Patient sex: M
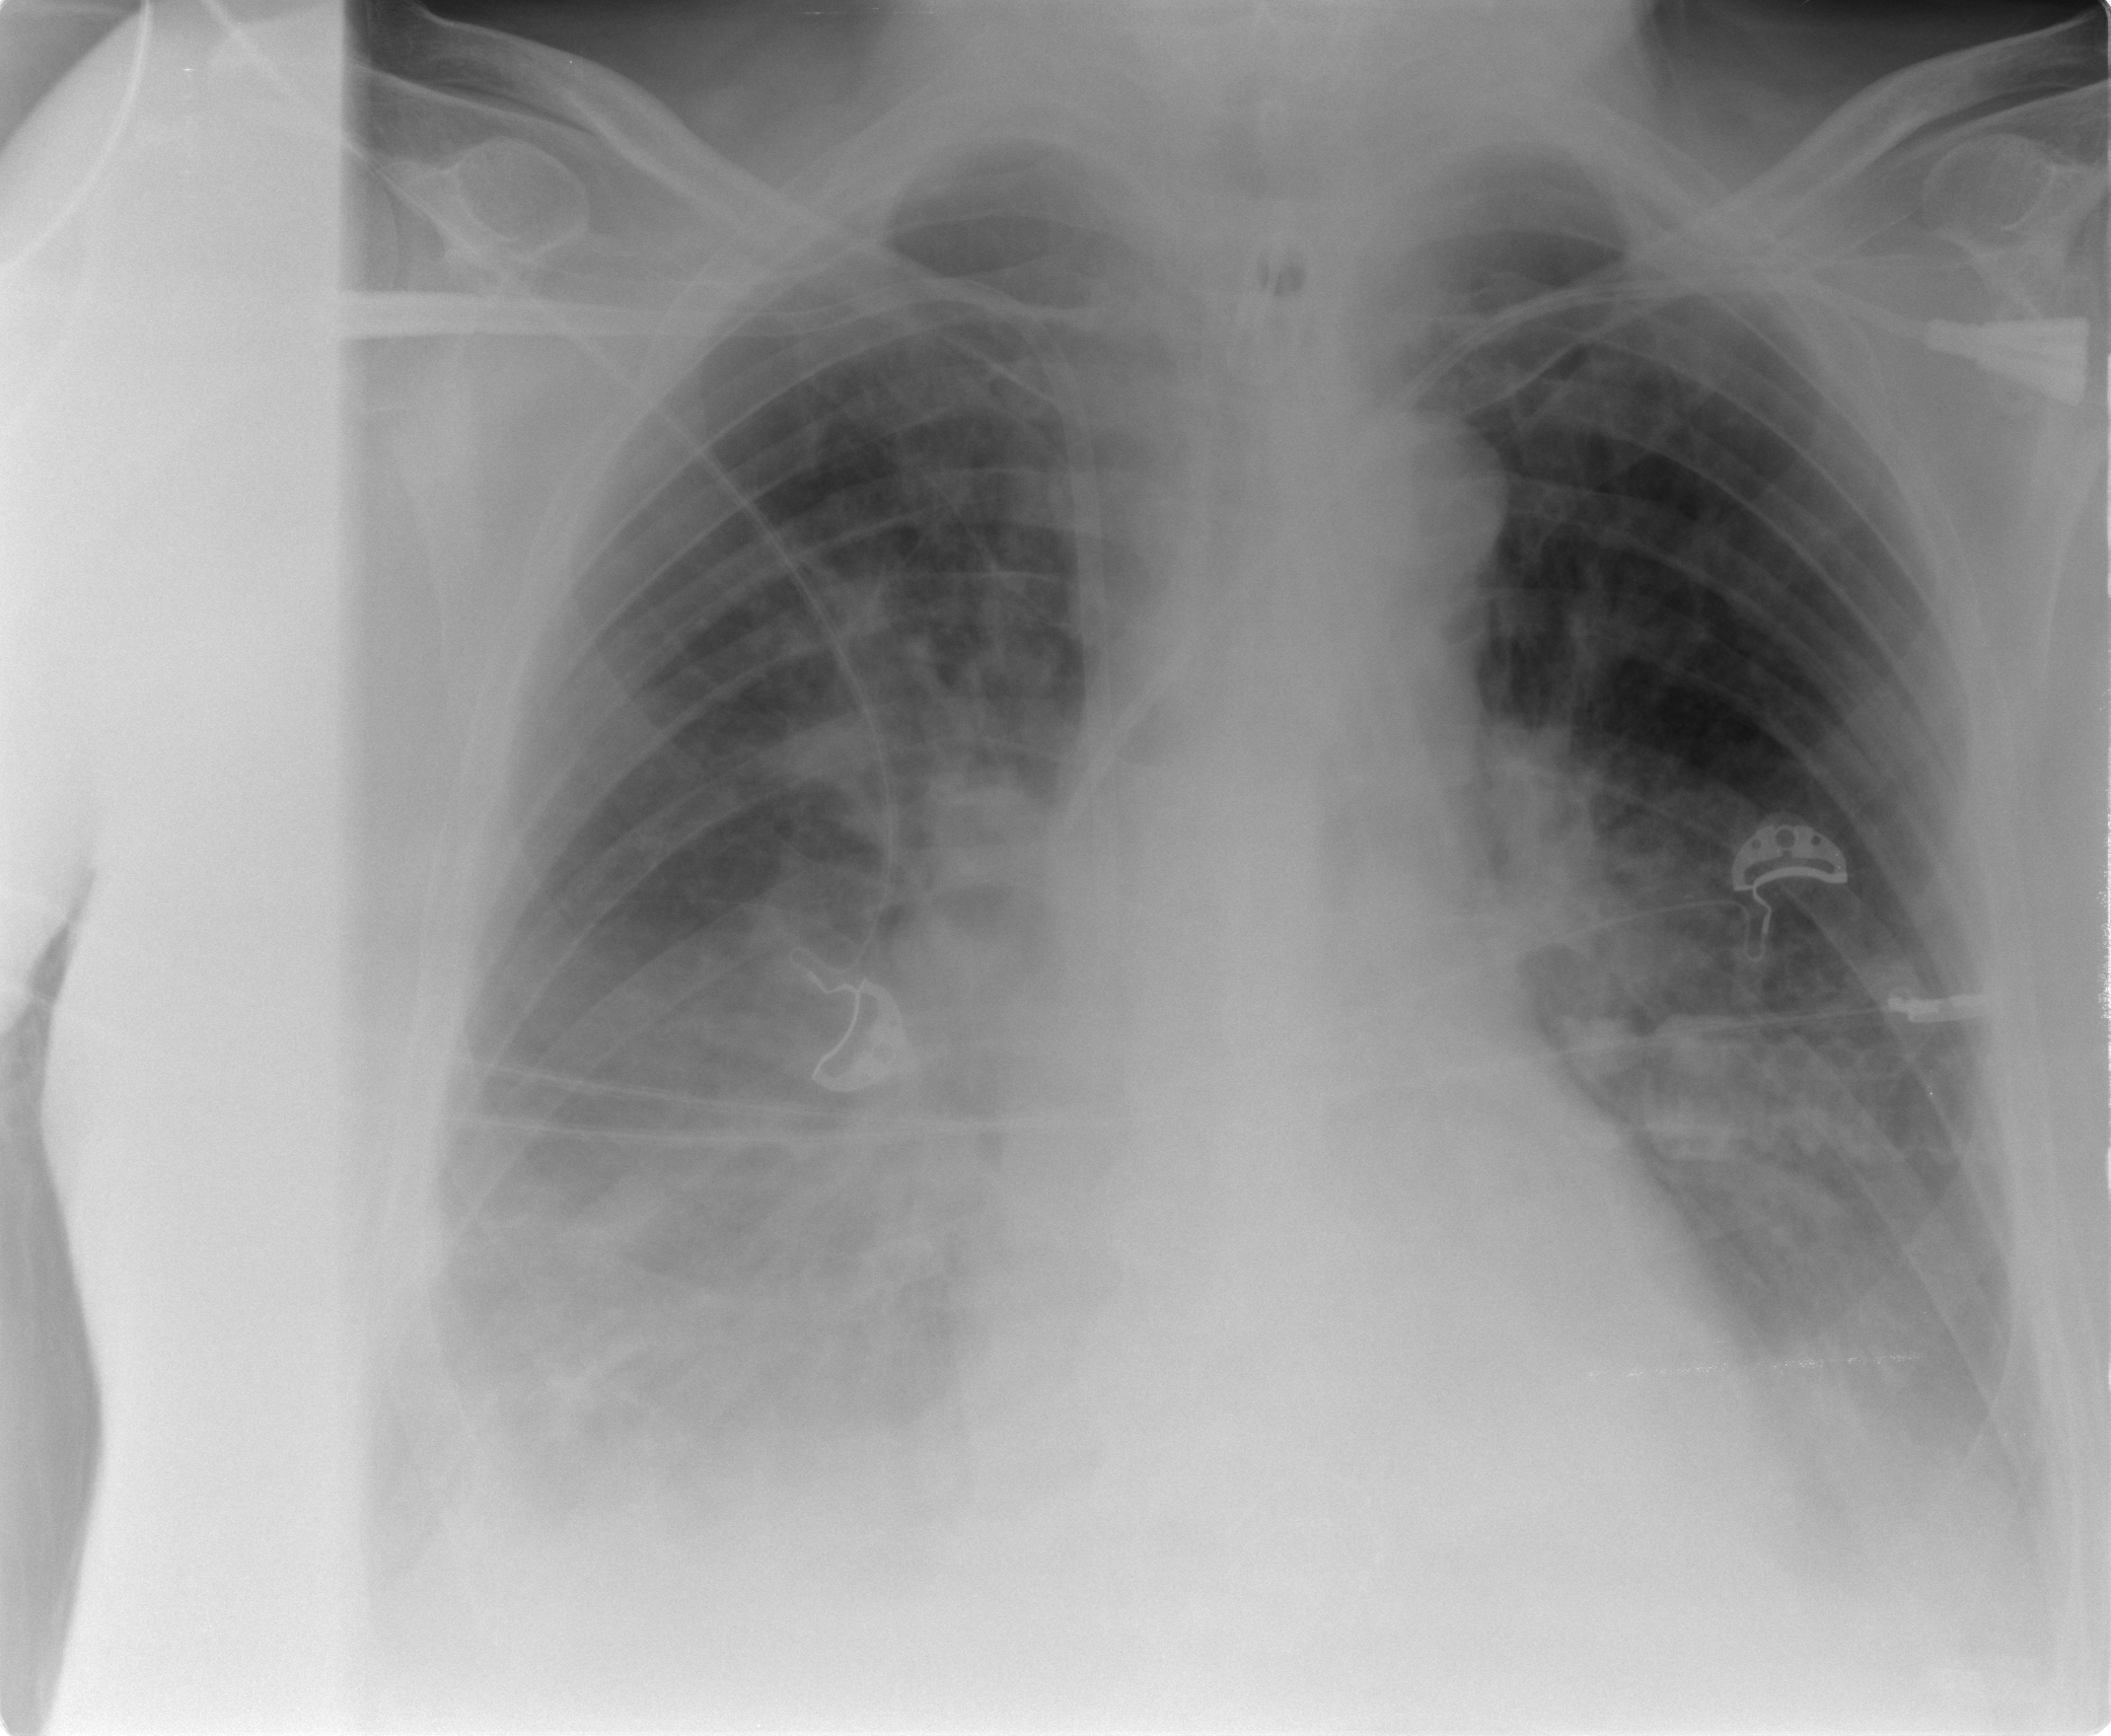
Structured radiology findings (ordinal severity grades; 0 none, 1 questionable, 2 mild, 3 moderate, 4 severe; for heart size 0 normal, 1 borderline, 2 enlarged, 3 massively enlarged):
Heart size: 0
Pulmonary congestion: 2
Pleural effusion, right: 2
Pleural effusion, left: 2
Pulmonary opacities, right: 3
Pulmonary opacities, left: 0
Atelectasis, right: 2
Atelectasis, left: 2